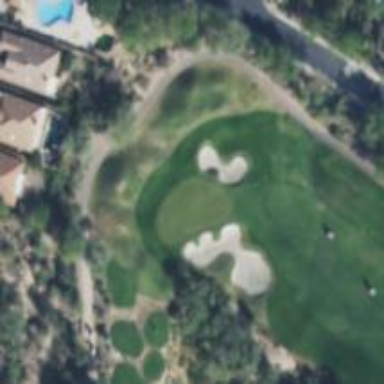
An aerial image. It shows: Golf hole.